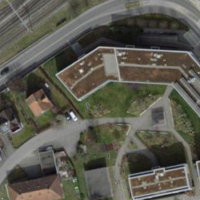
EUNIS habitat code: 54
Species observed at this site:
Cotinus coggygria